Platform: macOS
Application: Arc Browser
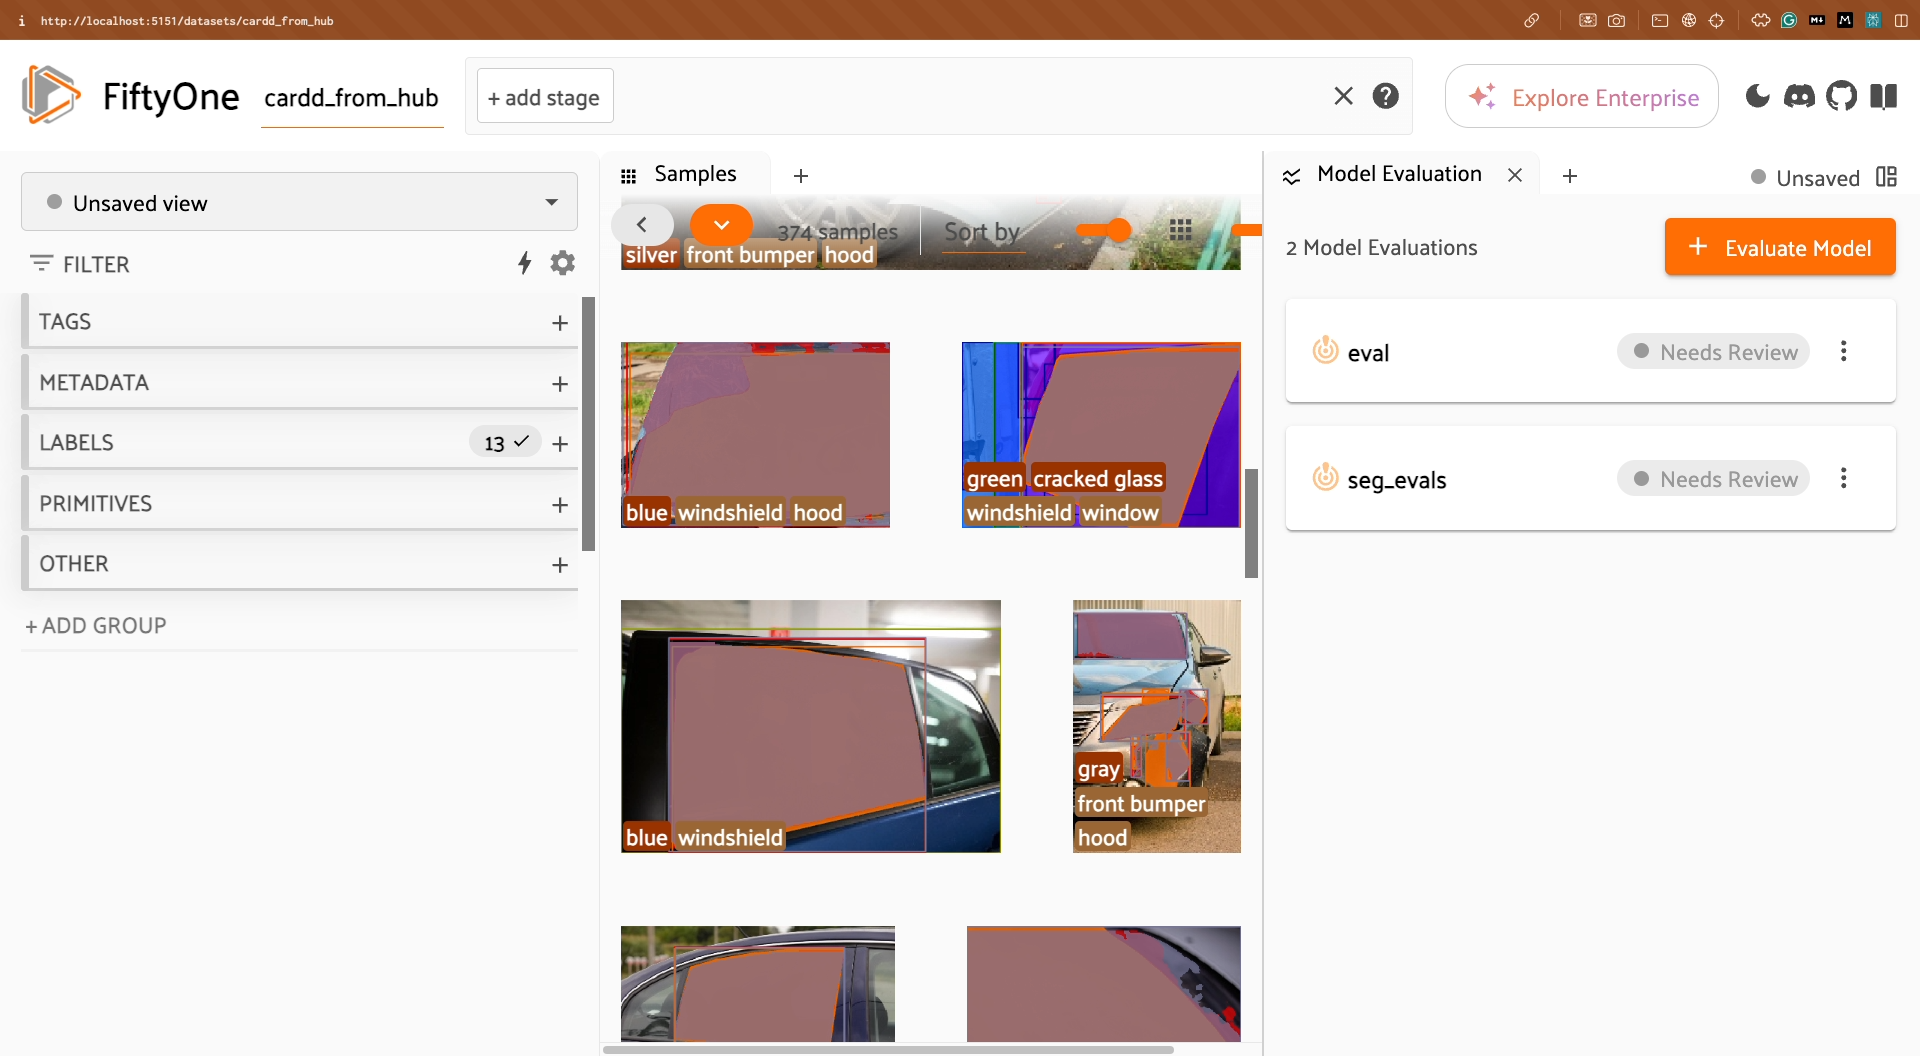
task_description: Locate the metadata group in the sidebar
action_type: hover
element_info: Menu Item
steps_since_start: 1